Question: I have to create a page with this structure:

Where the RED part has width = 100% and BLUE (and GREEN) part has width 885px.
I thought to create different width, some with width = 885px and the others with width 980px... but I think this is not the right approach... in fact if I have to change the width for example from 885px to 980 px
Another solution I think could be to have to div... the first one has width 100%; the second one, inside the first one, has width 885px. But I think could be difficult to place the green div at the same height/top of the red one on the back.
Which approach would you used to reach the goal?
Thank you
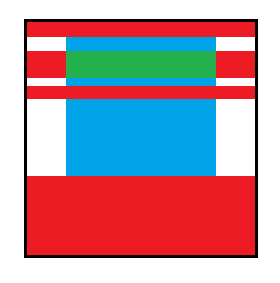
Answer: You need to manage simple html like below:
'''
<div class="wrapper">
<div class="wrap"></div>
</div>
.wrapper{
width: 100%;
}
.wrap{
width: 885px;
margin: 0 auto;
}
'''
When you only need full width div don't include '.wrap' in your html. And when you only need 885px width div exclude '.wrapper' in your html.